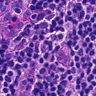
Metastatic tissue present: no